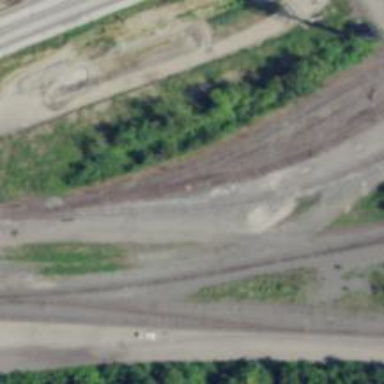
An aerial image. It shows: Railway yard used for servicing trains.